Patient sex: M
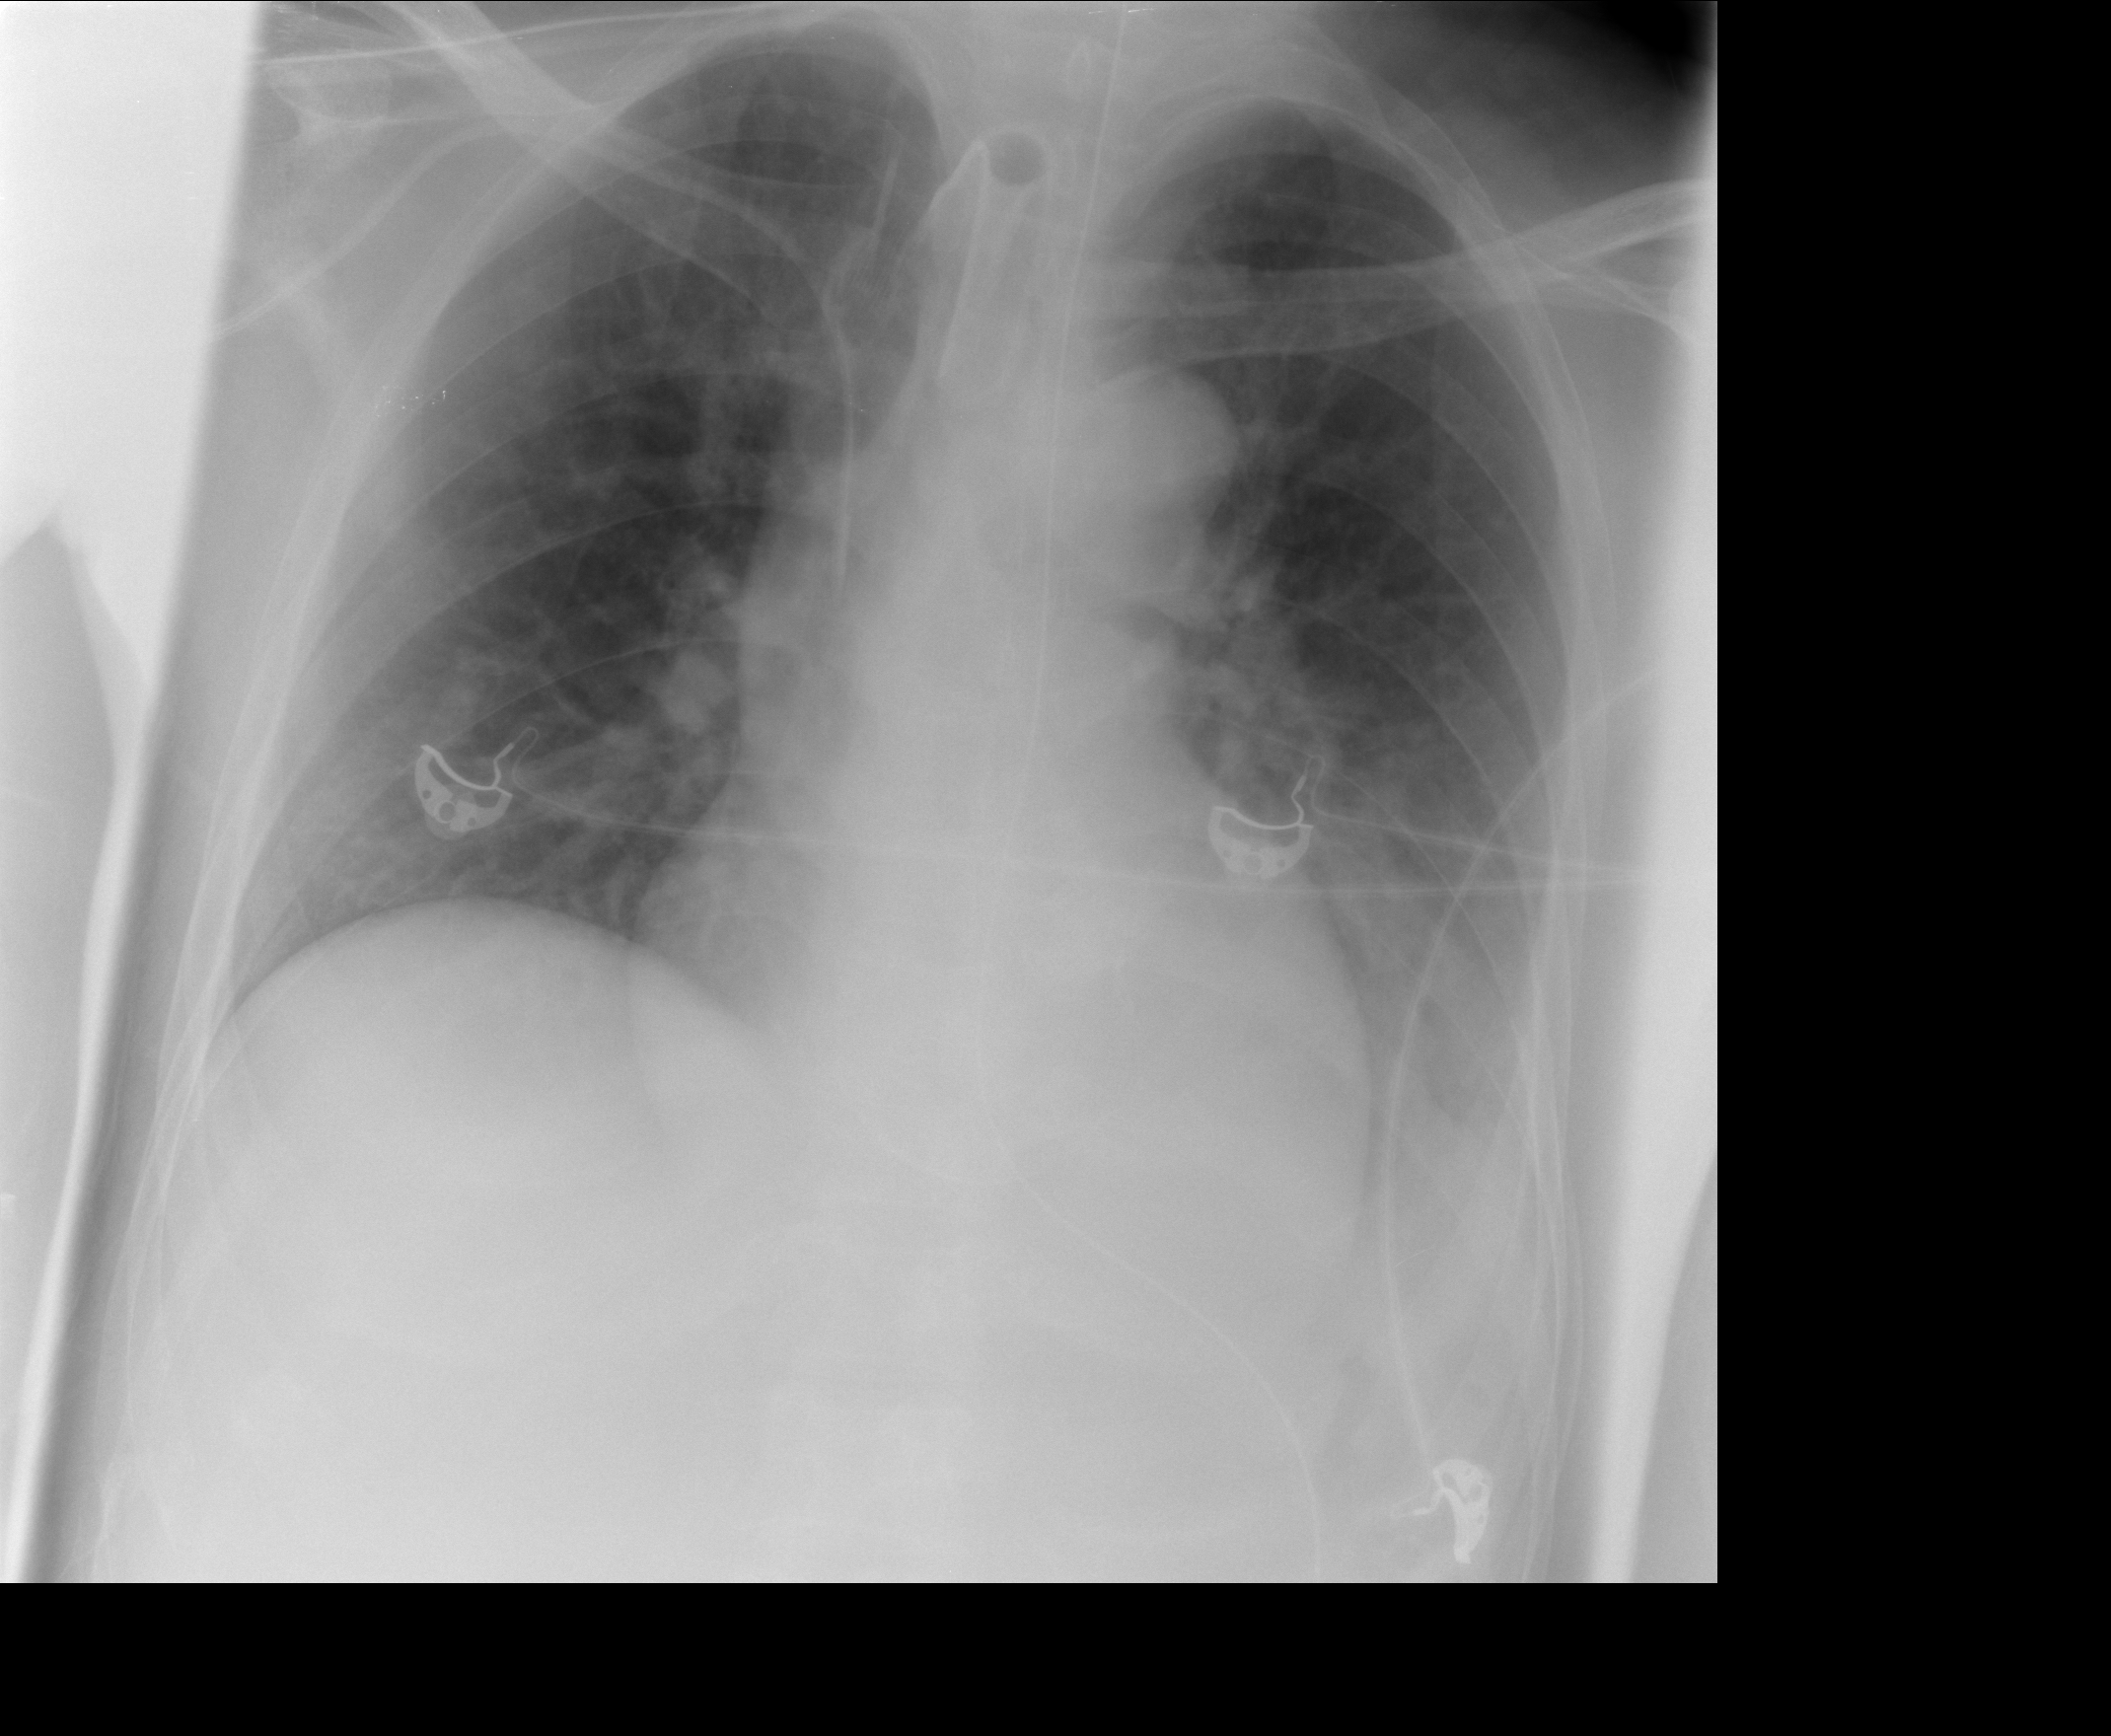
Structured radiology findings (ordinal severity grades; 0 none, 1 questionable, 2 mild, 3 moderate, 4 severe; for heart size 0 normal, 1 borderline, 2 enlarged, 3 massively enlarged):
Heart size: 0
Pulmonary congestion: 0
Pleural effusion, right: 0
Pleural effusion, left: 2
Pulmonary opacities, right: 0
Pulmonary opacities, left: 0
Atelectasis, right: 0
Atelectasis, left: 0